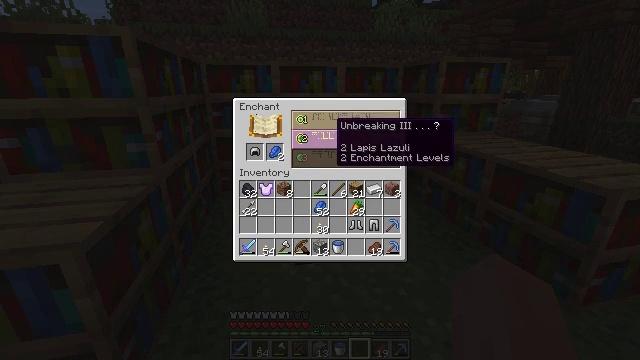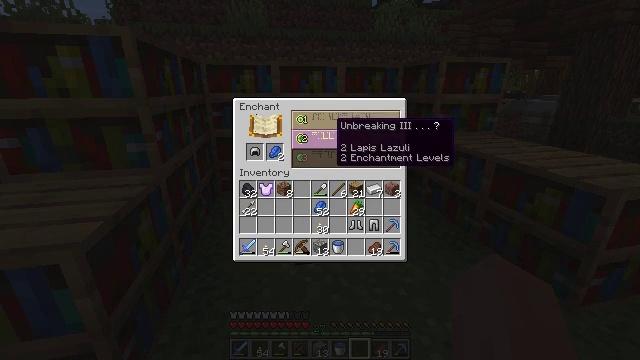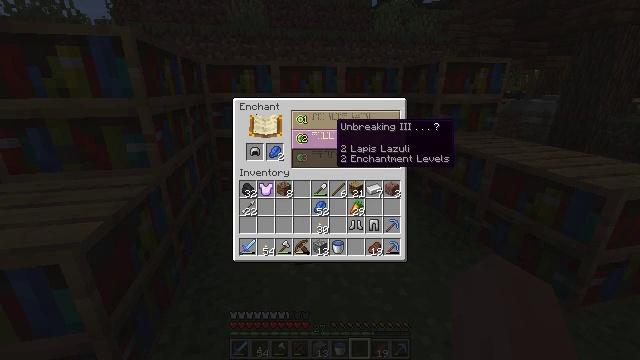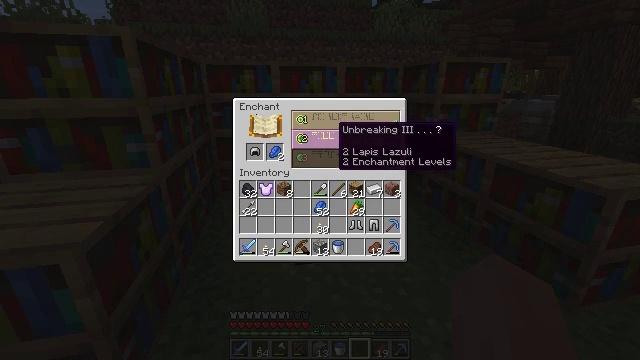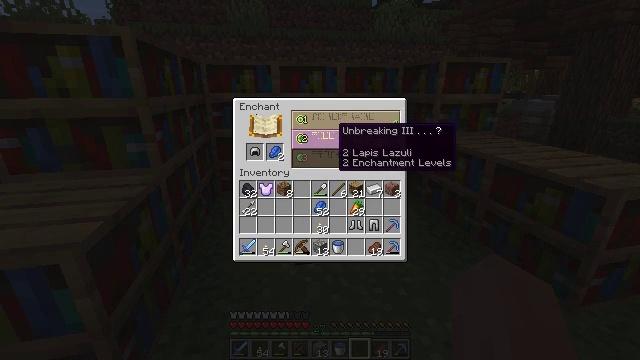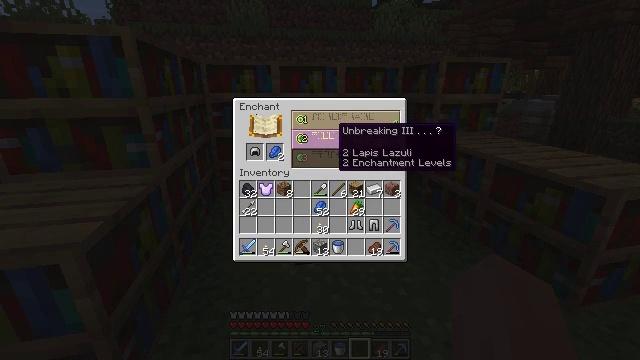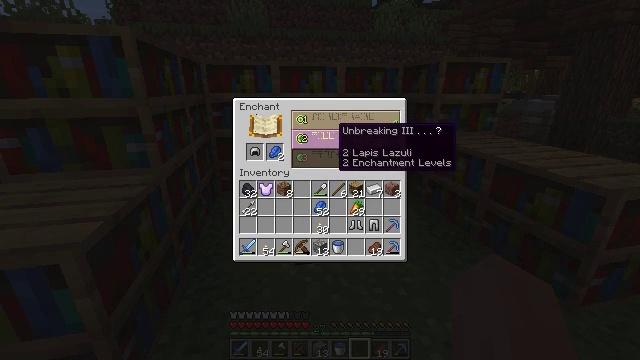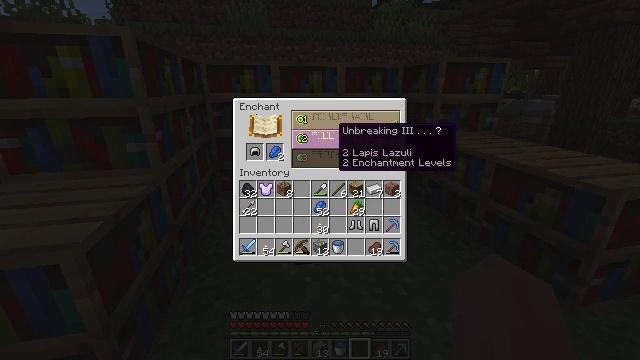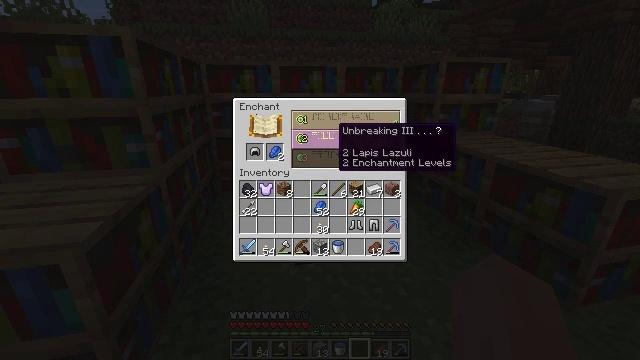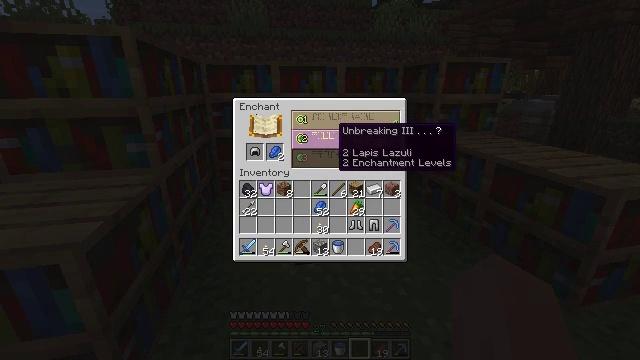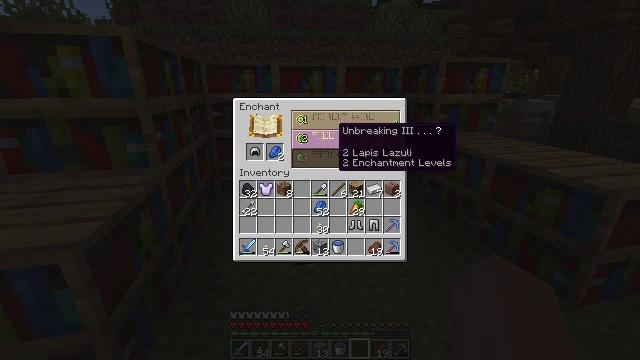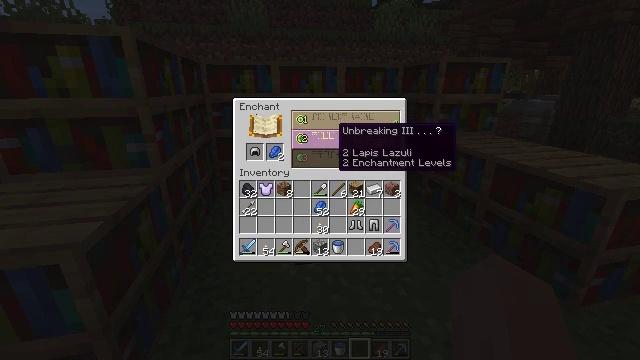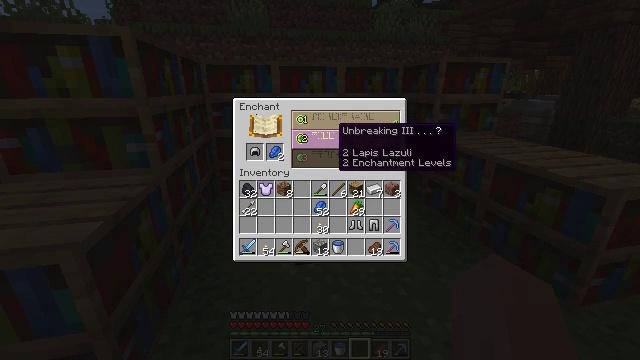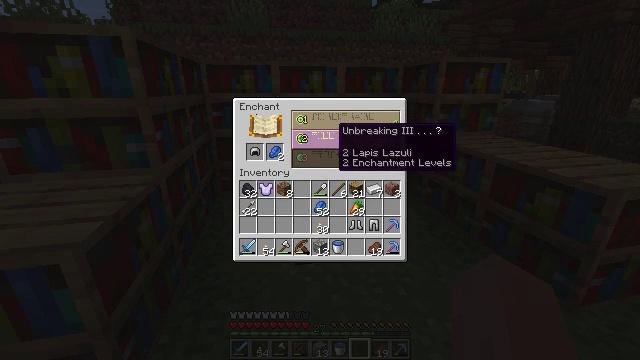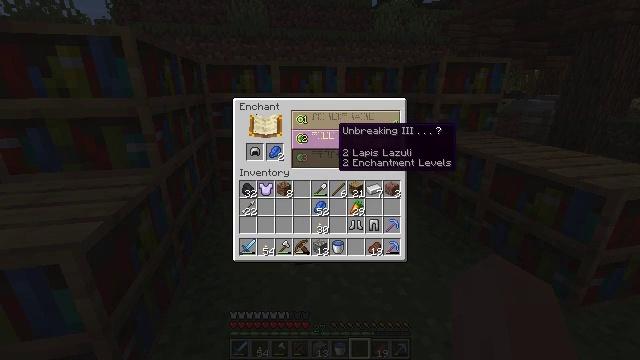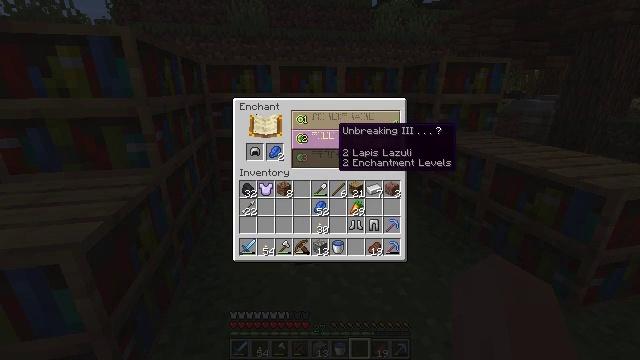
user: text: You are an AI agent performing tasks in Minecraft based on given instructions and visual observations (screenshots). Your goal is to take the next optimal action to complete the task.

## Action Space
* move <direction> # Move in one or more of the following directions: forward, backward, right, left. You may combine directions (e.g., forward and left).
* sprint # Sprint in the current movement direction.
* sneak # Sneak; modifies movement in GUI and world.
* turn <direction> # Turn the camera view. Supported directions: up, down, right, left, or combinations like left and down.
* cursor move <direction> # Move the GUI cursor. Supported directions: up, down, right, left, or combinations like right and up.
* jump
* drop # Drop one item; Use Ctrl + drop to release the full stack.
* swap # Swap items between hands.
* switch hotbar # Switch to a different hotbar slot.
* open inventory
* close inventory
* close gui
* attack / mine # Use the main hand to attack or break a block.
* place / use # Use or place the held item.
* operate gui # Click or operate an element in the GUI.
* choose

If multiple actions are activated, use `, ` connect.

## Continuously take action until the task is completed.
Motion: motion action
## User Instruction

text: Remove iron leggings from the inventory.
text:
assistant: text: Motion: no_op
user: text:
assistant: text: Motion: no_op
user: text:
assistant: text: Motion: no_op
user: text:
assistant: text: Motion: no_op
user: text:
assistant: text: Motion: no_op
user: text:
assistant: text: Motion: no_op
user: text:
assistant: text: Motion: no_op
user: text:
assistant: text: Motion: no_op
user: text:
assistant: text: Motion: no_op
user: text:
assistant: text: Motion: no_op
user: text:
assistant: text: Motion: no_op
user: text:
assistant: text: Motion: no_op
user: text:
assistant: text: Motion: no_op
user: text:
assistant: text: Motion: no_op
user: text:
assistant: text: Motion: no_op
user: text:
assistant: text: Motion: no_op
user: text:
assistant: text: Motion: no_op
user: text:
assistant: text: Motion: no_op
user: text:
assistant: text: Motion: no_op
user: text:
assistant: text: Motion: no_op
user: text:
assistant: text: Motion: operate gui
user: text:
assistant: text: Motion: operate gui
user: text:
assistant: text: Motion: operate gui
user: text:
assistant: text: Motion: no_op
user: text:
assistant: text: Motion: no_op
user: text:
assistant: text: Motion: no_op
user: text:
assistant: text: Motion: no_op
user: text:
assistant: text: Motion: no_op
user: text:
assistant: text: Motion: cursor move left
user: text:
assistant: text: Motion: cursor move left